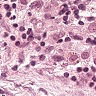
Metastatic tissue present: no